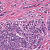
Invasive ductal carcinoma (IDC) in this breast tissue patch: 1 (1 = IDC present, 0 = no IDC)